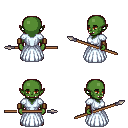
a pixel art fantasy rpg character, female body template, orc, green skin, underdress, metal pants, twin-tailed hairstyle, leather bracers, brown shoes, spear, four views (front, back, left, right), 2x2 character sprite sheet, small pixel art, hard edges, no anti-aliasing